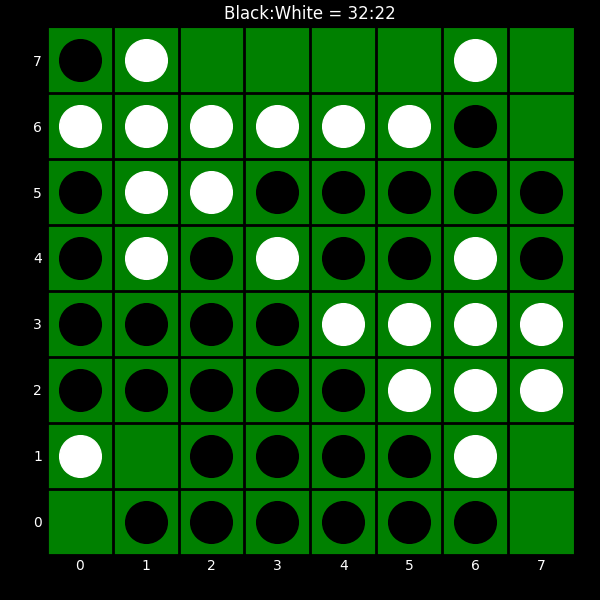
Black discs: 32
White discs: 22